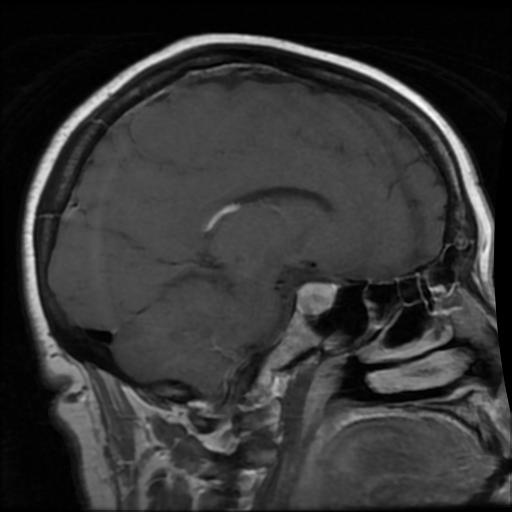
Label: pituitary